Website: lowes
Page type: cart
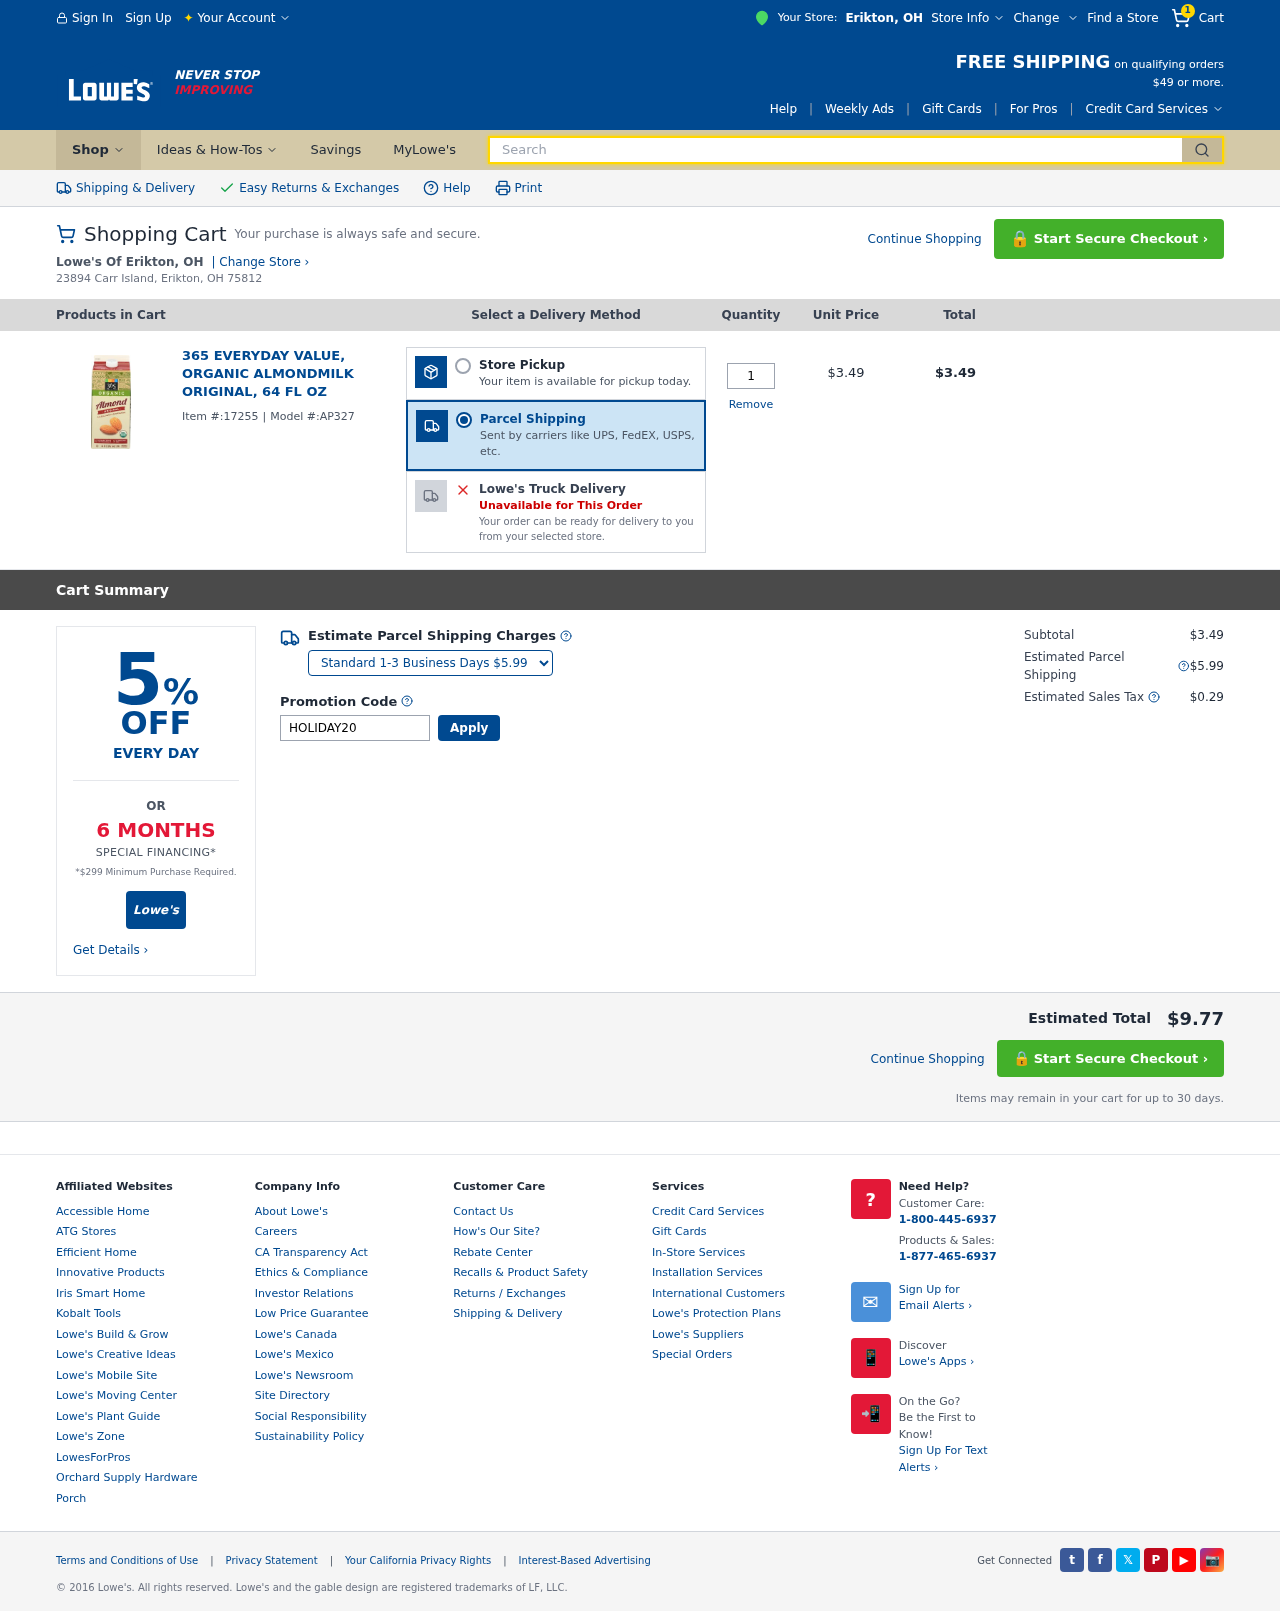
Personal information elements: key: PII_CITY
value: Erikton
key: PII_STATE_ABBR
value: OH
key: PII_STREET
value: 23894 Carr Island
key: PII_CITY_STATE_ZIP
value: Erikton, OH 75812
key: PII_PROMO_CODE
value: HOLIDAY20
Product elements: key: PRODUCT1_NAME
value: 365 Everyday Value, Organic Almondmilk Original, 64 fl oz
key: PRODUCT1_PRICE
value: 3.49
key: PRODUCT1_QUANTITY
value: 1
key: PRODUCT1_ITEM_ID
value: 17255
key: PRODUCT1_MODEL_ID
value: AP327
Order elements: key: ORDER_NUM_ITEMS
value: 1
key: ORDER_ITEM_TOTAL
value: $3.49
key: ORDER_SUBTOTAL
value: $3.49
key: ORDER_SHIPPING_COST
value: $5.99
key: ORDER_TAX
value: $0.29
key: ORDER_TOTAL
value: $9.77
Search elements: key: HEADER_SEARCH
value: Search